Question: Is there is a NSToolbar trick to integrate a add ("+") button in the right lower toolbar corner like Safari does it?

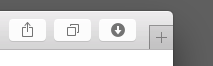
Answer: That's an 'NSTitlebarAccessoryViewController' with a 'layoutAttribute' of '.Right'.
You can configure it with a view (e.g. the plus button view), and add the view controller to the window with 'window.addTitlebarAccessoryViewController(NSTitlebarAccessoryViewController)'